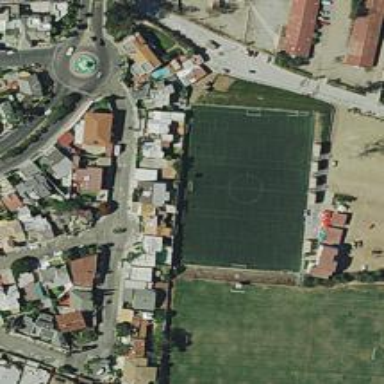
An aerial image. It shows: Soccer pitch for leisure land activities.